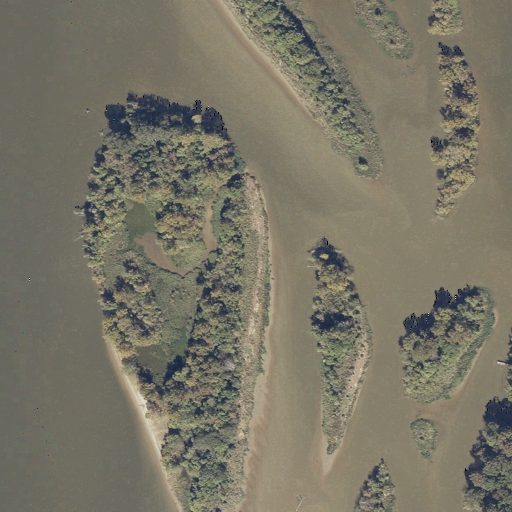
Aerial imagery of island in Alabama named Dutch Island containing open water, herbaceous wetlands, woody wetlands, and grassland